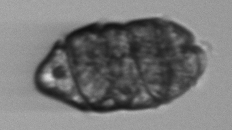
Label: Margalefidinium